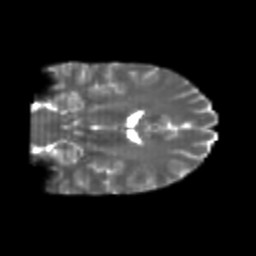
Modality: T2w
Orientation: coronal
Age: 22
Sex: female
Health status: healthy
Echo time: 0.074 s